Question: Hello i am new in android and i am developing one application in which data are display in listview. Listview contains one textview and spinner. But for specific condition for example if there is one Qualification field which have one or more choice which user want to select. So at that specific condition i must give multiple checkboxes. Data are pass through webservices. I am store that data in POJO. And i already develop for textview and spinner with use of inflater. But i am facing problem for that checkbox control. How i put dynamically checkboxes when perticular condition occure.
I am create two separate XML files for that. I use following code for that check box XML file.
'''
public View getView(final int position, View convertView, ViewGroup parent) {
for (int k = 0; k < values.length; k++) {
convertView = inflater.inflate(R.layout.filter_brands, null);
}
}
'''
But XML file is call only ones. while the values contains 7.
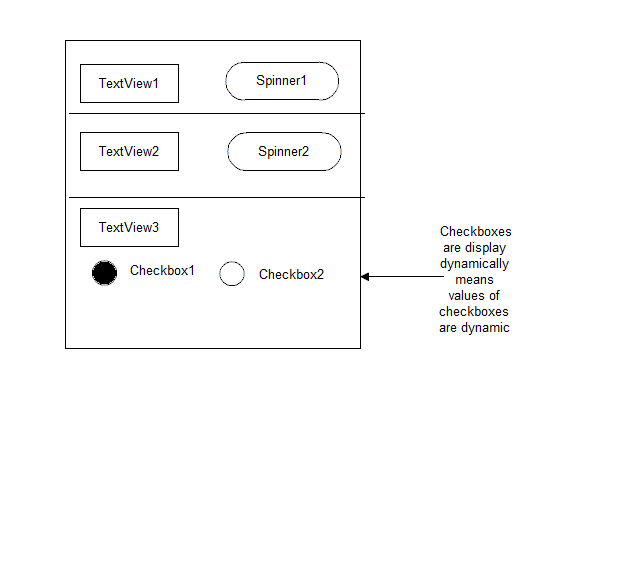
Answer: I would suggest that you follow the idea posted in the comments on Mike's answer.
But if you really want to create something programatically it can be done in this way.
'''
CheckBox check1 = new CheckBox(YourClassName.this);
CheckBox check2 = new CheckBox(YourClassName.this);
...
LinearLayout ll = new LinearLayout(this);
ll.setOrientation(1);
ll.addView(check1,0);
ll.addView(check2,1);
'''